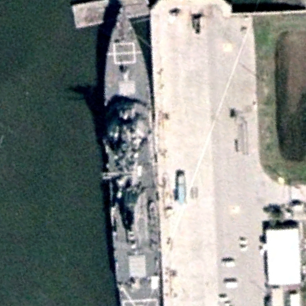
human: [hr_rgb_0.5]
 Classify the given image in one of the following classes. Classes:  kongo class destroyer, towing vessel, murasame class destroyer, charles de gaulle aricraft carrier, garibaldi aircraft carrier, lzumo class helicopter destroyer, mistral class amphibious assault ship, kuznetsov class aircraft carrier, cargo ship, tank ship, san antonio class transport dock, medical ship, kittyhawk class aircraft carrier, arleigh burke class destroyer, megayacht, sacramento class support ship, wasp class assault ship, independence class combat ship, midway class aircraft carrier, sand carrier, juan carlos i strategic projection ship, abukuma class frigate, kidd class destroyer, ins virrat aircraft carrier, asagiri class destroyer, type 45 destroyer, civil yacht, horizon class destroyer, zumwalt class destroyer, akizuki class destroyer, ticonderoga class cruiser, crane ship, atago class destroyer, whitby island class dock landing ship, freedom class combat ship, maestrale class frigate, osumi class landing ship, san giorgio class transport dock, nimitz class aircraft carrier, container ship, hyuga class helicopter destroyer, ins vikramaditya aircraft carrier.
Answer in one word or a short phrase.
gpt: Arleigh Burke class destroyer